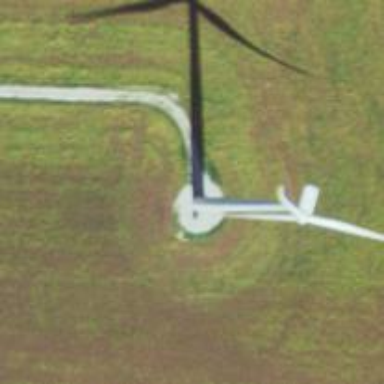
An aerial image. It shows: Wind generator powered by horizontal-axis wind turbine.